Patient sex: M
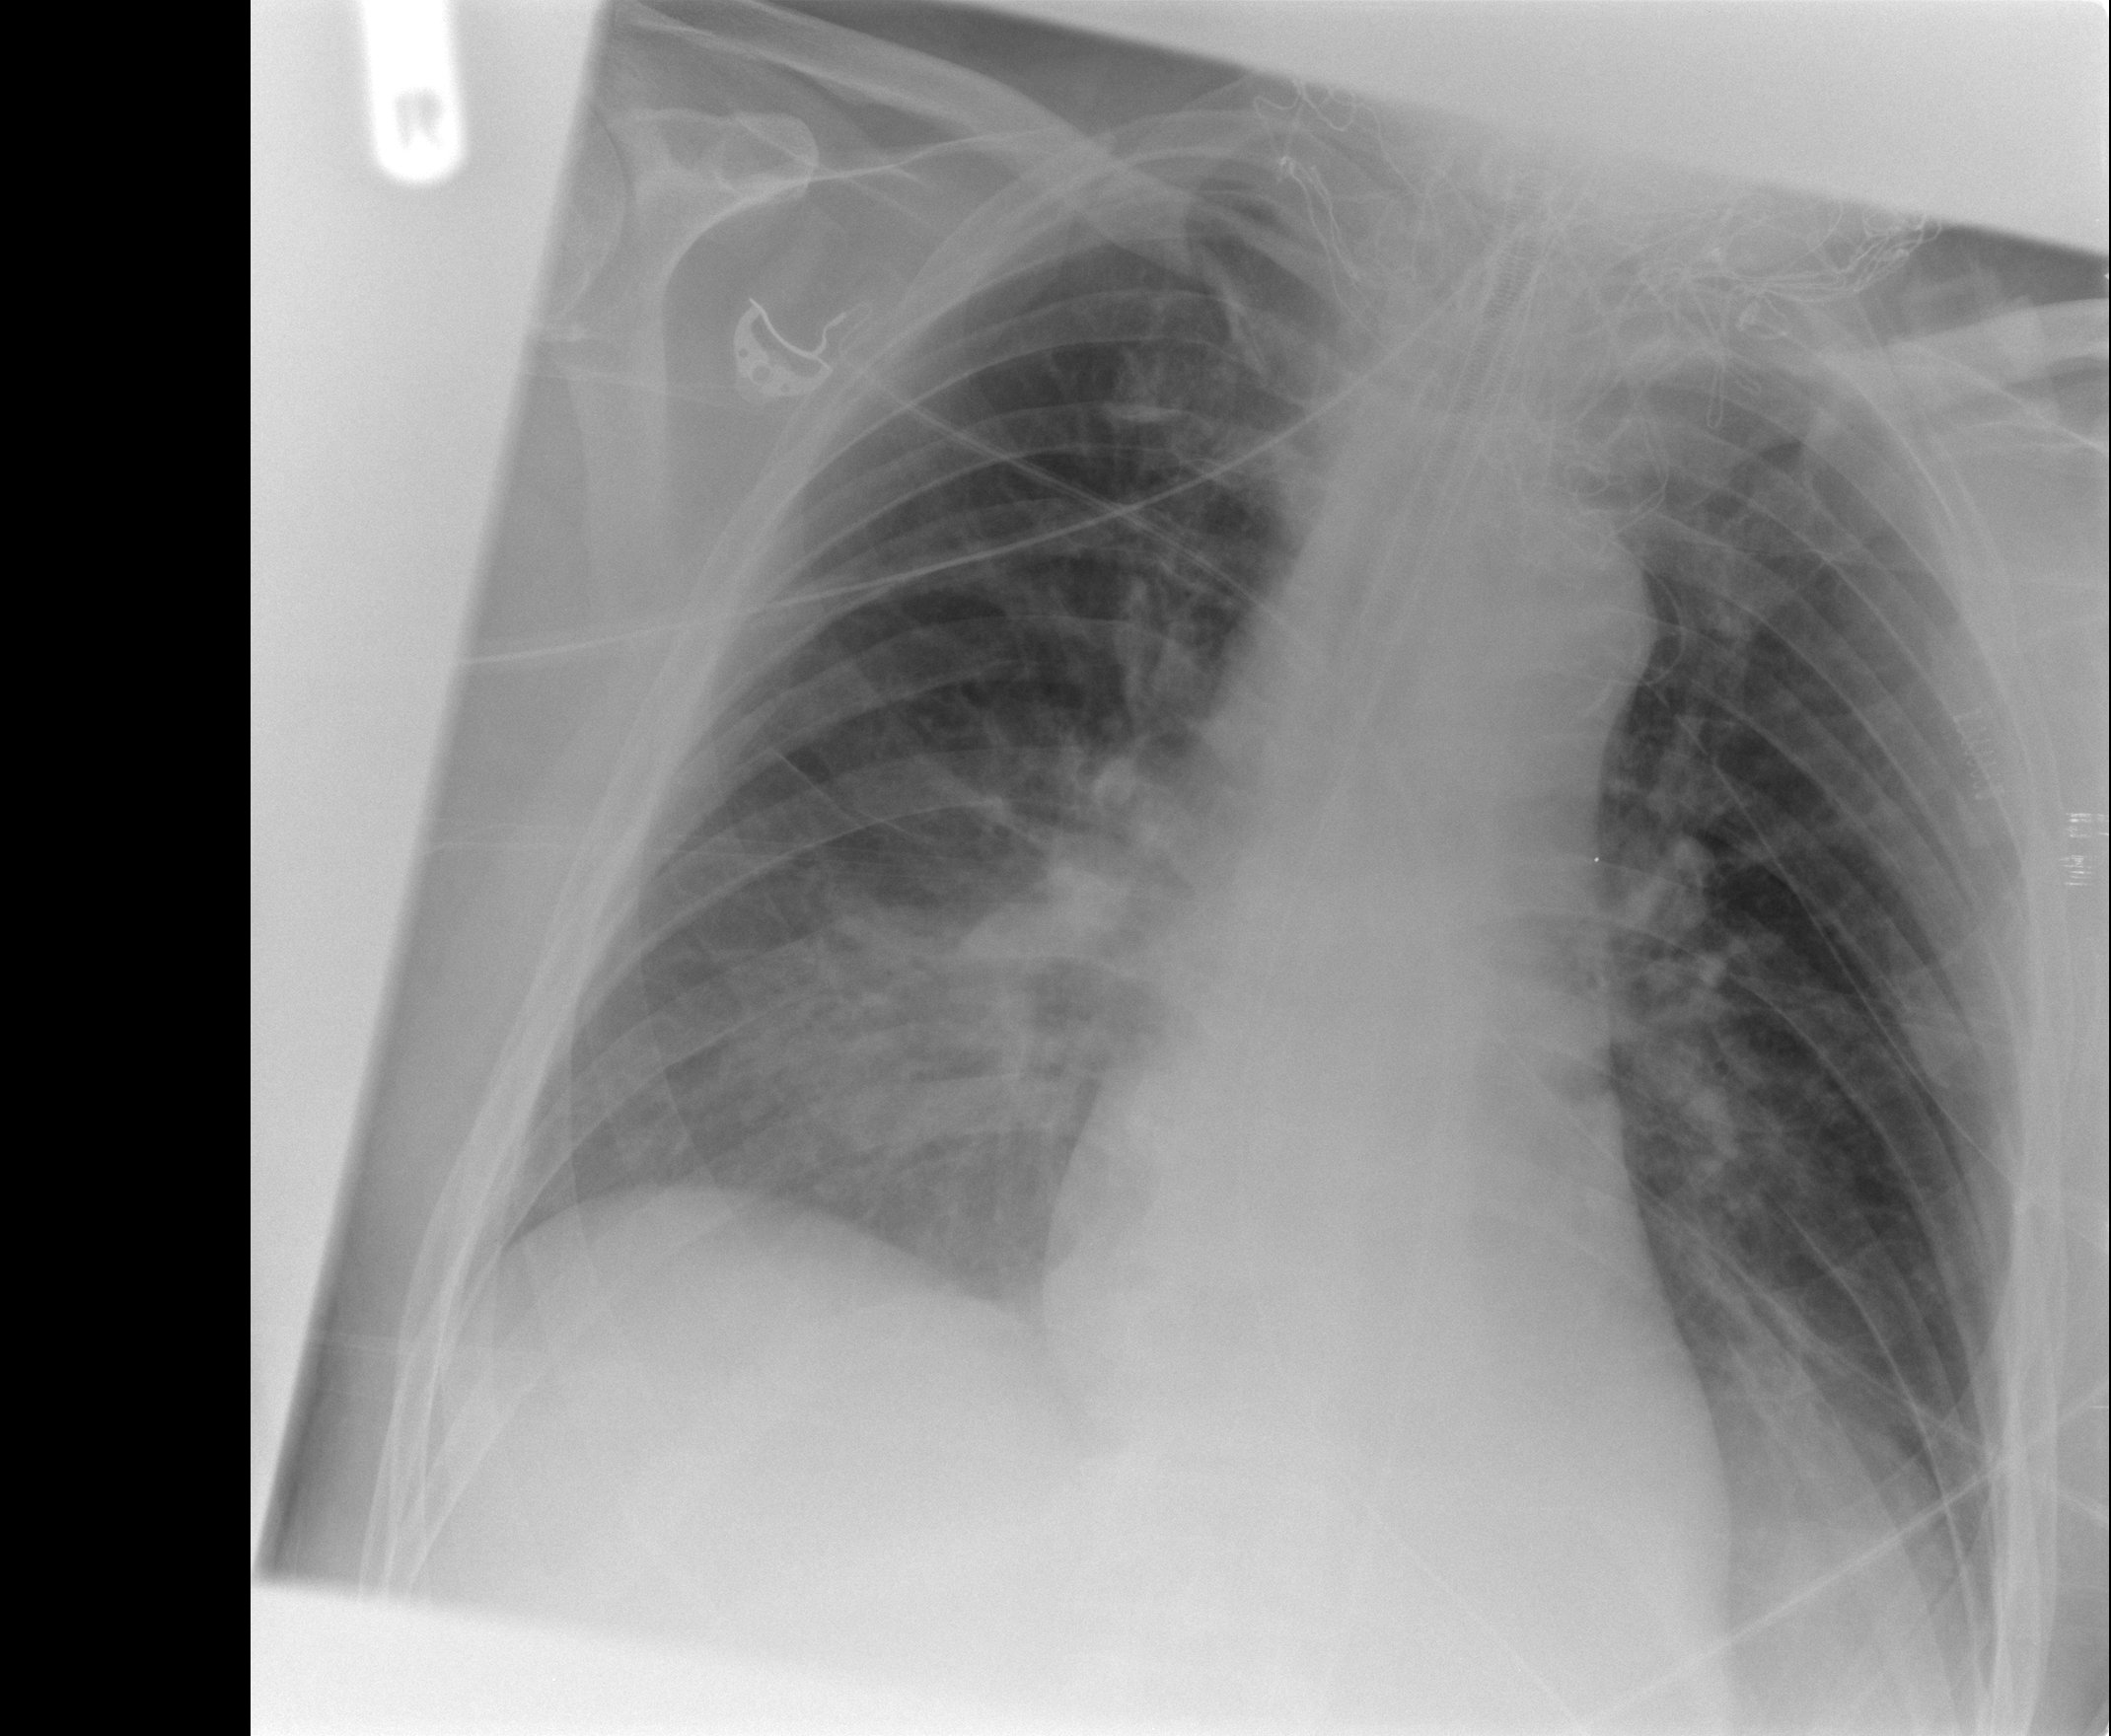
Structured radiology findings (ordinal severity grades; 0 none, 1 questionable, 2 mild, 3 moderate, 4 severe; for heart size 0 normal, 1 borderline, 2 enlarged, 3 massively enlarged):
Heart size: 0
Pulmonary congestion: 0
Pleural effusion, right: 0
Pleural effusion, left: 0
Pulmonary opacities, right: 2
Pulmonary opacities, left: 0
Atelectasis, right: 2
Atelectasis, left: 2